Question: I wish to make horizontal rows of labels and text fields, and place the rows inside a box with a label so they are grouped nicely. However, for some reason the box only extends around the last row in the series (see image below) I would like it to group all of the rows.
Is there an easier way to make a grouped and labelled interface like this?

The code to generate the above,
'''
import wx
class ExamplePanel(wx.Panel):
def __init__(self, parent):
wx.Panel.__init__(self, parent)
self.mainBox = wx.StaticBox(self, id=-1, label="Box Label")
self.mainSizer = wx.StaticBoxSizer(self.mainBox, wx.VERTICAL)
labels = ["A: ", "B: ", "C: "]
for i, label in enumerate(labels):
itemLabel = wx.StaticText(self, label=label)
itemTextCtrl = wx.TextCtrl(self, value="placeholder")
itemTextCtrl.SetForegroundColour(wx.LIGHT_GREY)
rowSizer = wx.StaticBoxSizer(self.mainBox, wx.HORIZONTAL)
rowSizer.Add(itemLabel, 0, wx.ALL, 0)
rowSizer.Add(itemTextCtrl, 0, wx.ALL, 0)
self.mainSizer.Add(rowSizer)
self.SetSizer(self.mainSizer)
self.mainSizer.Fit(self)
if __name__ == '__main__':
app = wx.App(False)
frame = wx.Frame(None)
panel = ExamplePanel(frame)
frame.Show()
app.MainLoop()
'''
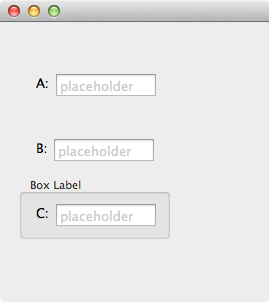
Answer: The problem is that you do not want to nest a StaticBoxSizer. Instead, just use a normal BoxSizer for your rowSizers:
'''
import wx
class ExamplePanel(wx.Panel):
def __init__(self, parent):
wx.Panel.__init__(self, parent)
self.mainBox = wx.StaticBox(self, id=-1, label="Box Label")
self.mainSizer = wx.StaticBoxSizer(self.mainBox, wx.VERTICAL)
labels = ["A: ", "B: ", "C: "]
for i, label in enumerate(labels):
itemLabel = wx.StaticText(self, label=label)
itemTextCtrl = wx.TextCtrl(self, value="placeholder")
itemTextCtrl.SetForegroundColour(wx.LIGHT_GREY)
rowSizer = wx.BoxSizer(wx.HORIZONTAL)
rowSizer.Add(itemLabel, 0, wx.ALL, 0)
rowSizer.Add(itemTextCtrl, 0, wx.ALL, 0)
self.mainSizer.Add(rowSizer)
self.SetSizer(self.mainSizer)
self.mainSizer.Fit(self)
if __name__ == '__main__':
app = wx.App(False)
frame = wx.Frame(None)
panel = ExamplePanel(frame)
frame.Show()
app.MainLoop()
'''
Note that the box isn't tight around the widgets. I don't think it can be if it is the main sizer.